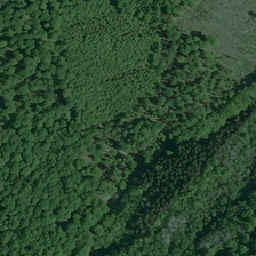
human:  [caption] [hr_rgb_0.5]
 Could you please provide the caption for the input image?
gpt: We can see a lush forest that forms a lawn around its corner.

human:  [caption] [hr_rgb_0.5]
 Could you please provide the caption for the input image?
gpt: We can see the lush forest sorulating the pitch of its conical lawn.

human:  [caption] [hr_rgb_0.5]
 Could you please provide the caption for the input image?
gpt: We can see a lush forest gathering a lawn at its cone.

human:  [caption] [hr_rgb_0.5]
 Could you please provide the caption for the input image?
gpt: We came to a big lawn.

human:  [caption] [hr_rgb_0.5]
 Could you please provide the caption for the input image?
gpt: We can see a lush forest lamenting a grassland field in its cone.